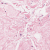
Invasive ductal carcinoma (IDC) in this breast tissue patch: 0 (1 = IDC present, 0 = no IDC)